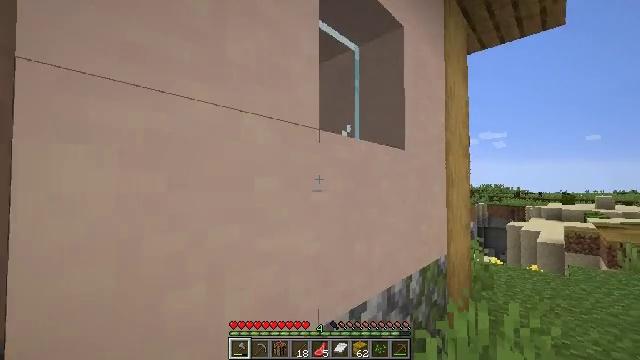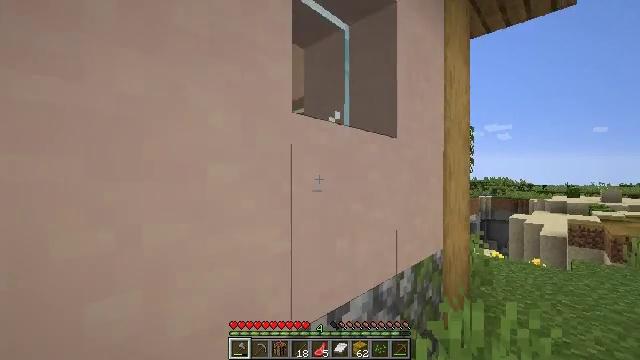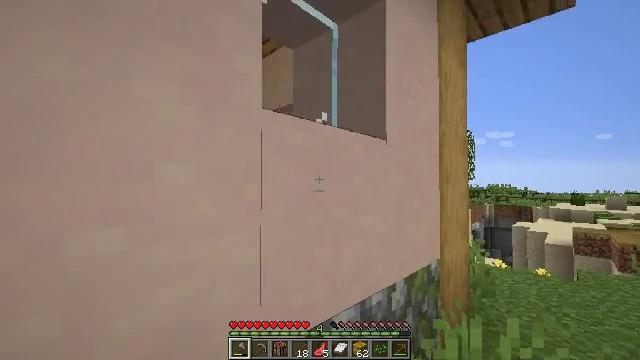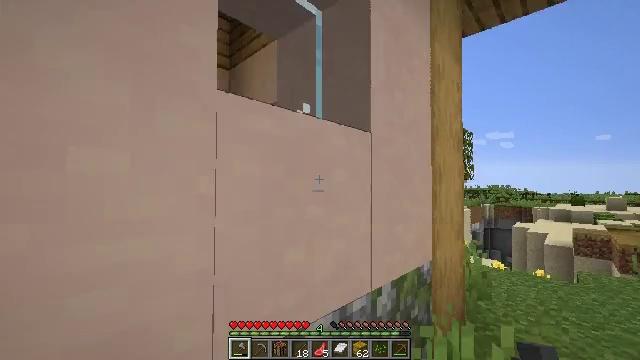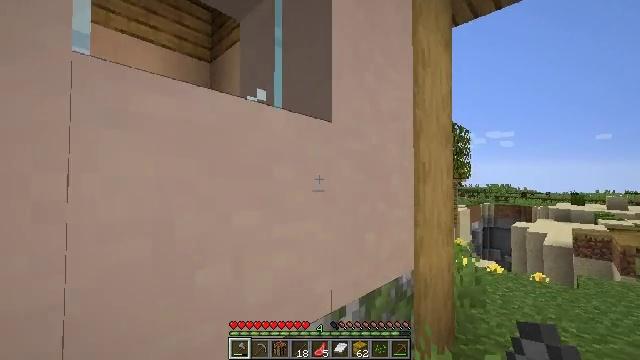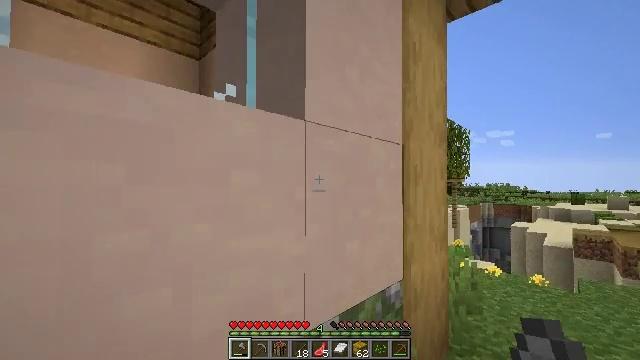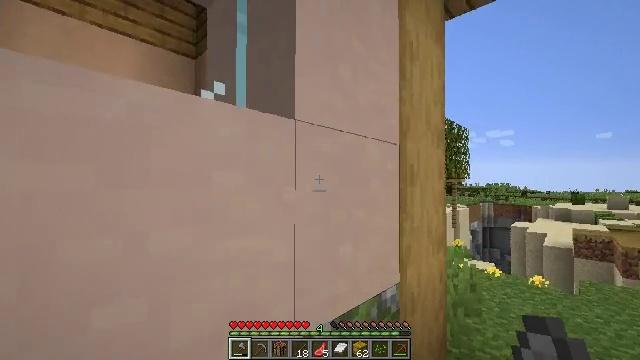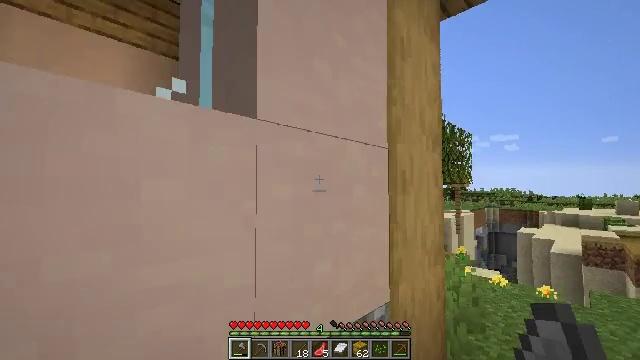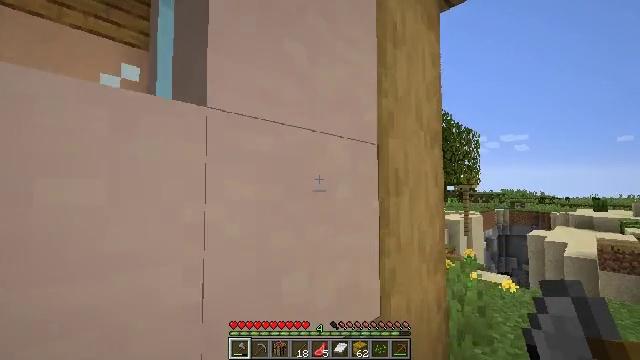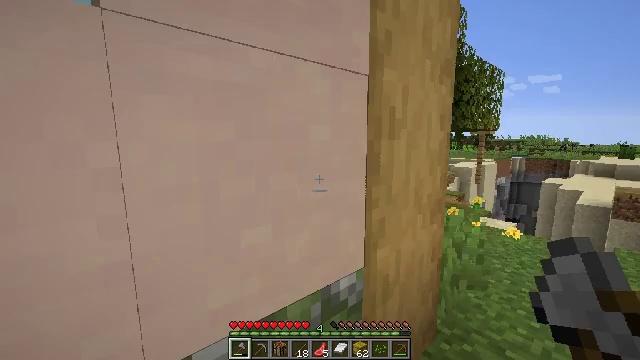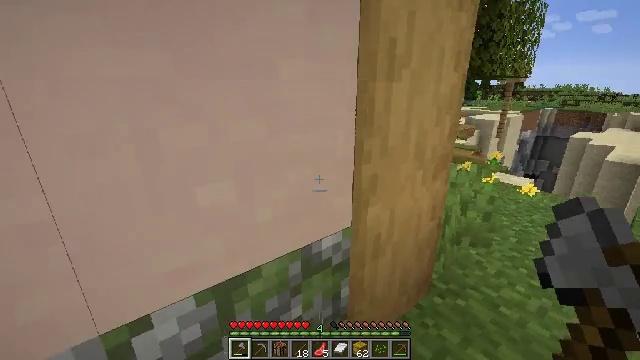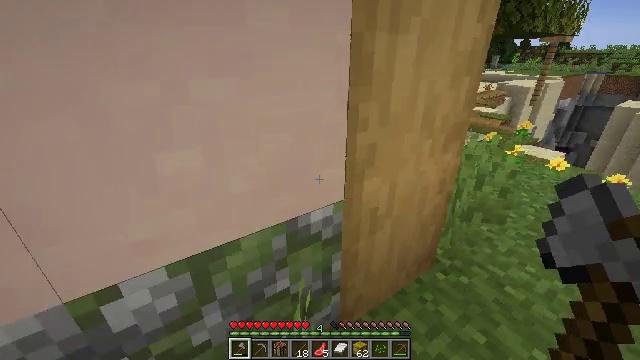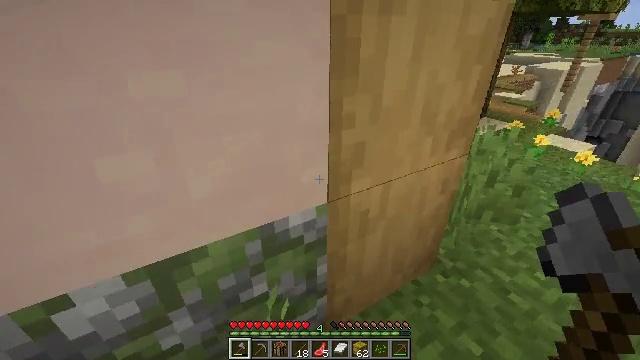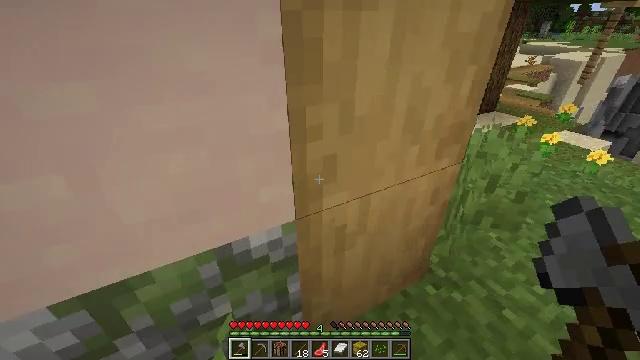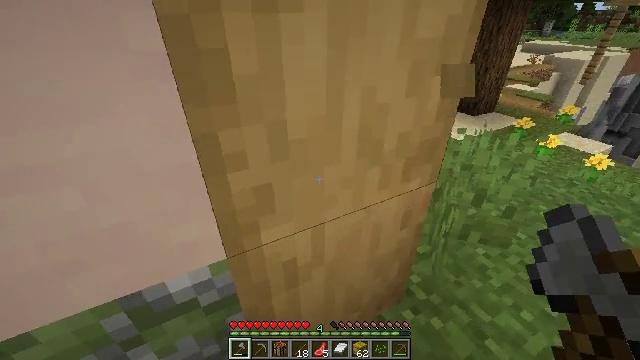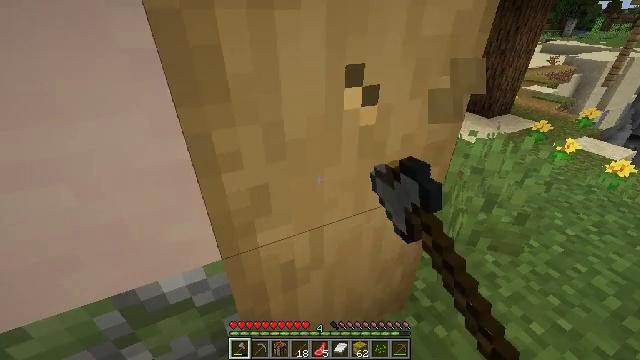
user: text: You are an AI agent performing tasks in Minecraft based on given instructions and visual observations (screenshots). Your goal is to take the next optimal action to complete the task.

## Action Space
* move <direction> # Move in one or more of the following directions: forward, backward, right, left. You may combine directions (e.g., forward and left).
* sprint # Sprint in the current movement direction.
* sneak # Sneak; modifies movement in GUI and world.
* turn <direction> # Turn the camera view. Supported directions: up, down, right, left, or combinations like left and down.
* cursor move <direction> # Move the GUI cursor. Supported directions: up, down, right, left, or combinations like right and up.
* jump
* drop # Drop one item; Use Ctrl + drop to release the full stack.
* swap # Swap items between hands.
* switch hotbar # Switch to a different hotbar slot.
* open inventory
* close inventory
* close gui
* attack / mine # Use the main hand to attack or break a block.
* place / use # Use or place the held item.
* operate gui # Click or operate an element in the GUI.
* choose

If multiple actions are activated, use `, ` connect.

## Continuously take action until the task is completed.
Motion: motion action
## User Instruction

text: Retrieve the stripped oak log.
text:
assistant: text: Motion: move forward and move right, turn down
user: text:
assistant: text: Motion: move forward and move right, turn up
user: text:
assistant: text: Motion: move forward and move right
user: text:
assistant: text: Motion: move forward and move right
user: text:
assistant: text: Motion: move forward and move right
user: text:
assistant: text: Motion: move forward and move right
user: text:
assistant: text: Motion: move forward and move right, turn up
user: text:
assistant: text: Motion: move forward and move right, turn left
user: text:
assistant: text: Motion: move forward and move right, turn left and down
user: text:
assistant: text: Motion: move forward and move right, turn left and down
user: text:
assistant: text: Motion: move forward and move right, turn left and down
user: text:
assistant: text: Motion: move forward and move right, turn left and down
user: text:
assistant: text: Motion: move forward and move right, turn left and down
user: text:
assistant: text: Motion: attack / mine
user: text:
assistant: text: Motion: turn left, attack / mine
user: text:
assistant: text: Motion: attack / mine
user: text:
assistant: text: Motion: attack / mine
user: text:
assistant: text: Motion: attack / mine
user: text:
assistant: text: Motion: turn down, attack / mine
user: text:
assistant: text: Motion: attack / mine
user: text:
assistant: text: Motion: attack / mine
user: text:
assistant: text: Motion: attack / mine
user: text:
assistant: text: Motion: attack / mine
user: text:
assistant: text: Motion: attack / mine
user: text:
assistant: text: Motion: attack / mine
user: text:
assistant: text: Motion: attack / mine
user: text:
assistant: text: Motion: attack / mine
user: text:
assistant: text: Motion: attack / mine
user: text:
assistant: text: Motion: attack / mine
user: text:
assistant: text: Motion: move right, attack / mine